Interaction volume radius: 10 \u00c5
Interaction volume height: 10 \u00c5
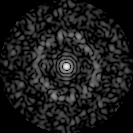
Disorder parameter: 0.8345